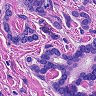
Metastatic tissue present: yes